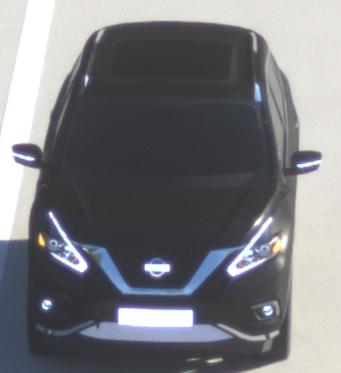
Make: Nissan
Model: Murano
Detailed model: Gen. 3 Z52
Model produced from: 2015
Doors: 5
Color: black
Road condition: dry road
Daytime: sunrise or sunset
Contrast: medium contrast